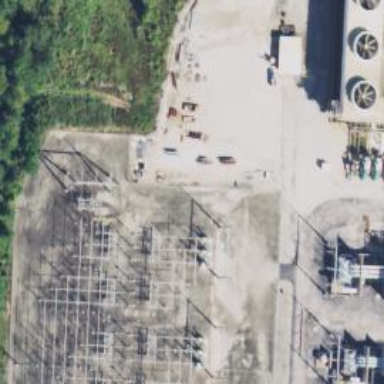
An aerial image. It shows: Switch for power supply.